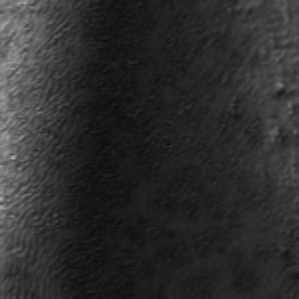
Label: frost